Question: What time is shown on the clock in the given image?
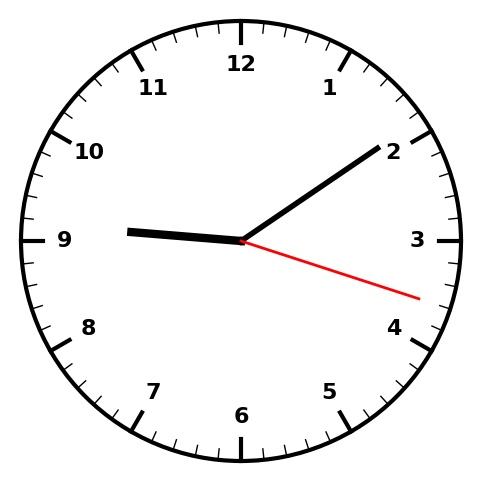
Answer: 09:09:18